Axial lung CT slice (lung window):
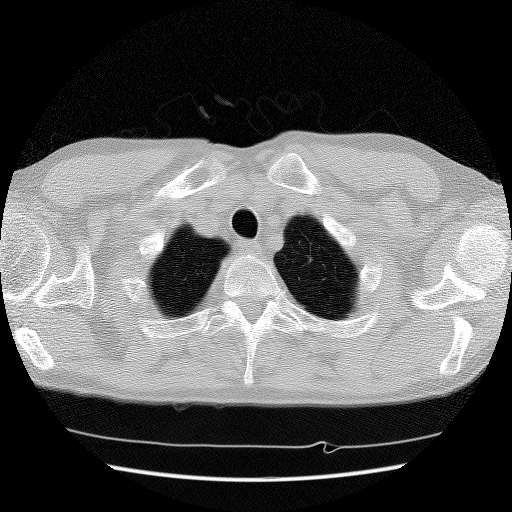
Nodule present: no